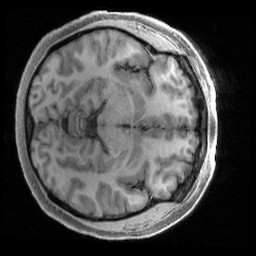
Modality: T1w
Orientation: axial
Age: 35
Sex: female
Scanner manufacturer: siemens
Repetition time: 2.4 s
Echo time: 0.00231 s